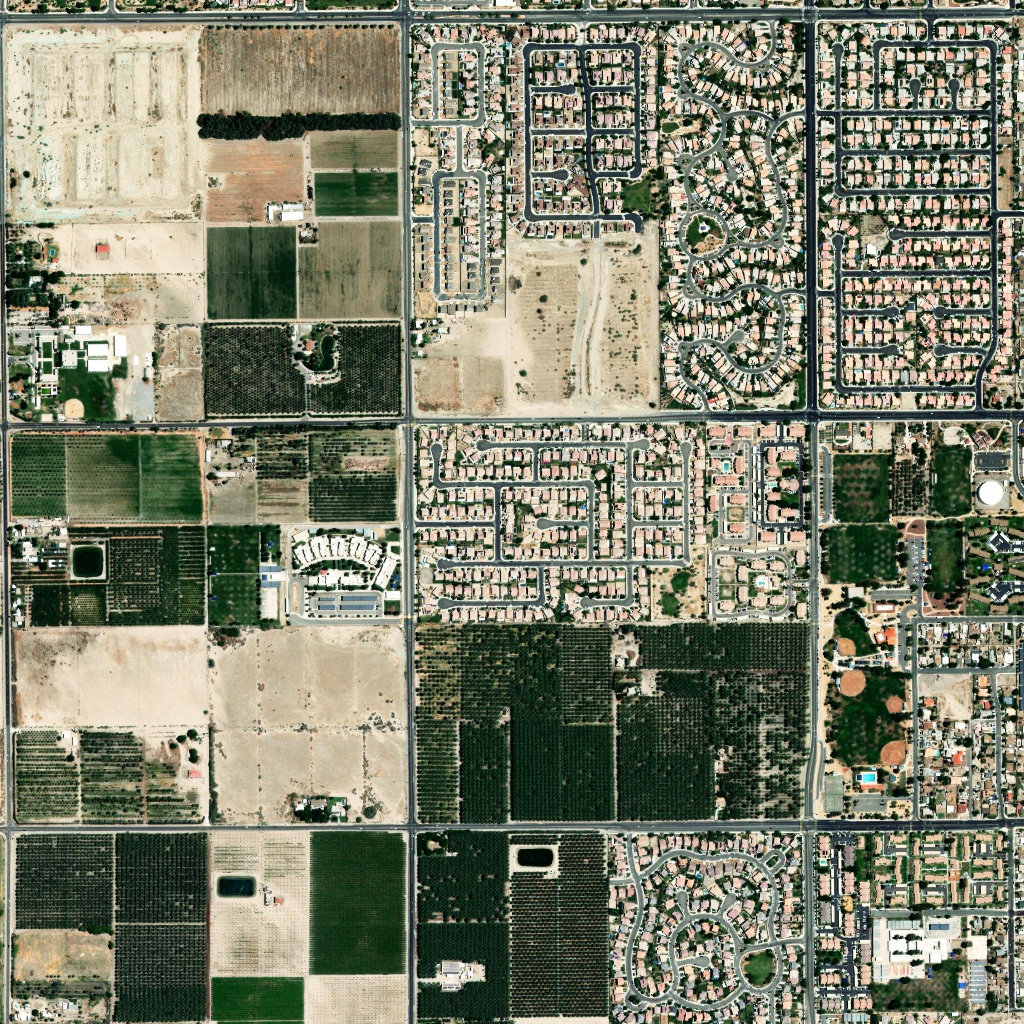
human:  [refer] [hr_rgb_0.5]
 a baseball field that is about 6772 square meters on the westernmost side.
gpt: <box>[[6, 36, 10, 40, 0]]</box>